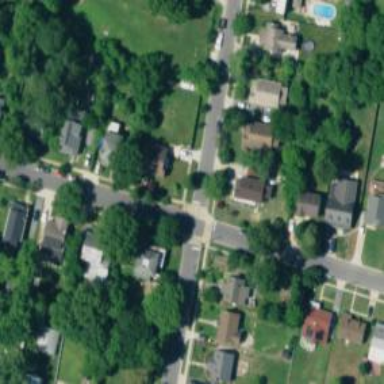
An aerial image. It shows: Residential road with separate sidewalk.